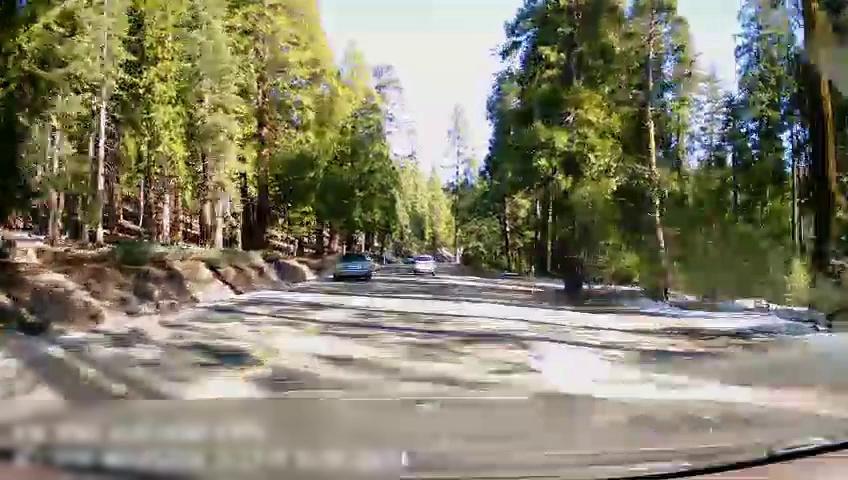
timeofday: Day
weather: Sunny
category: Drivable Space
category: Vehicles | SUV
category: Vehicles | SUV